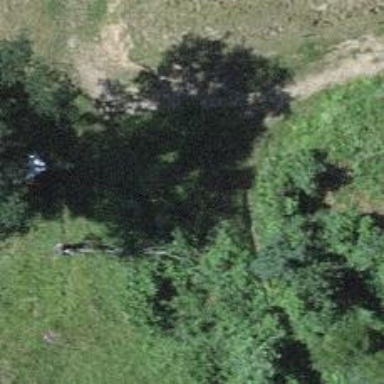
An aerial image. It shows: Hunting stand.